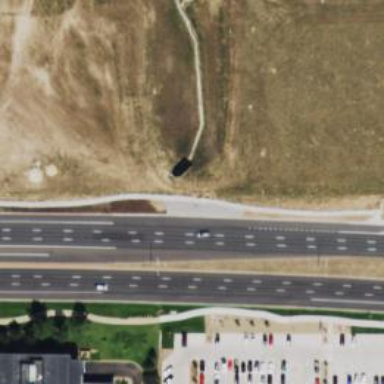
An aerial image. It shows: This image shows trunk highway that functions as expressway.